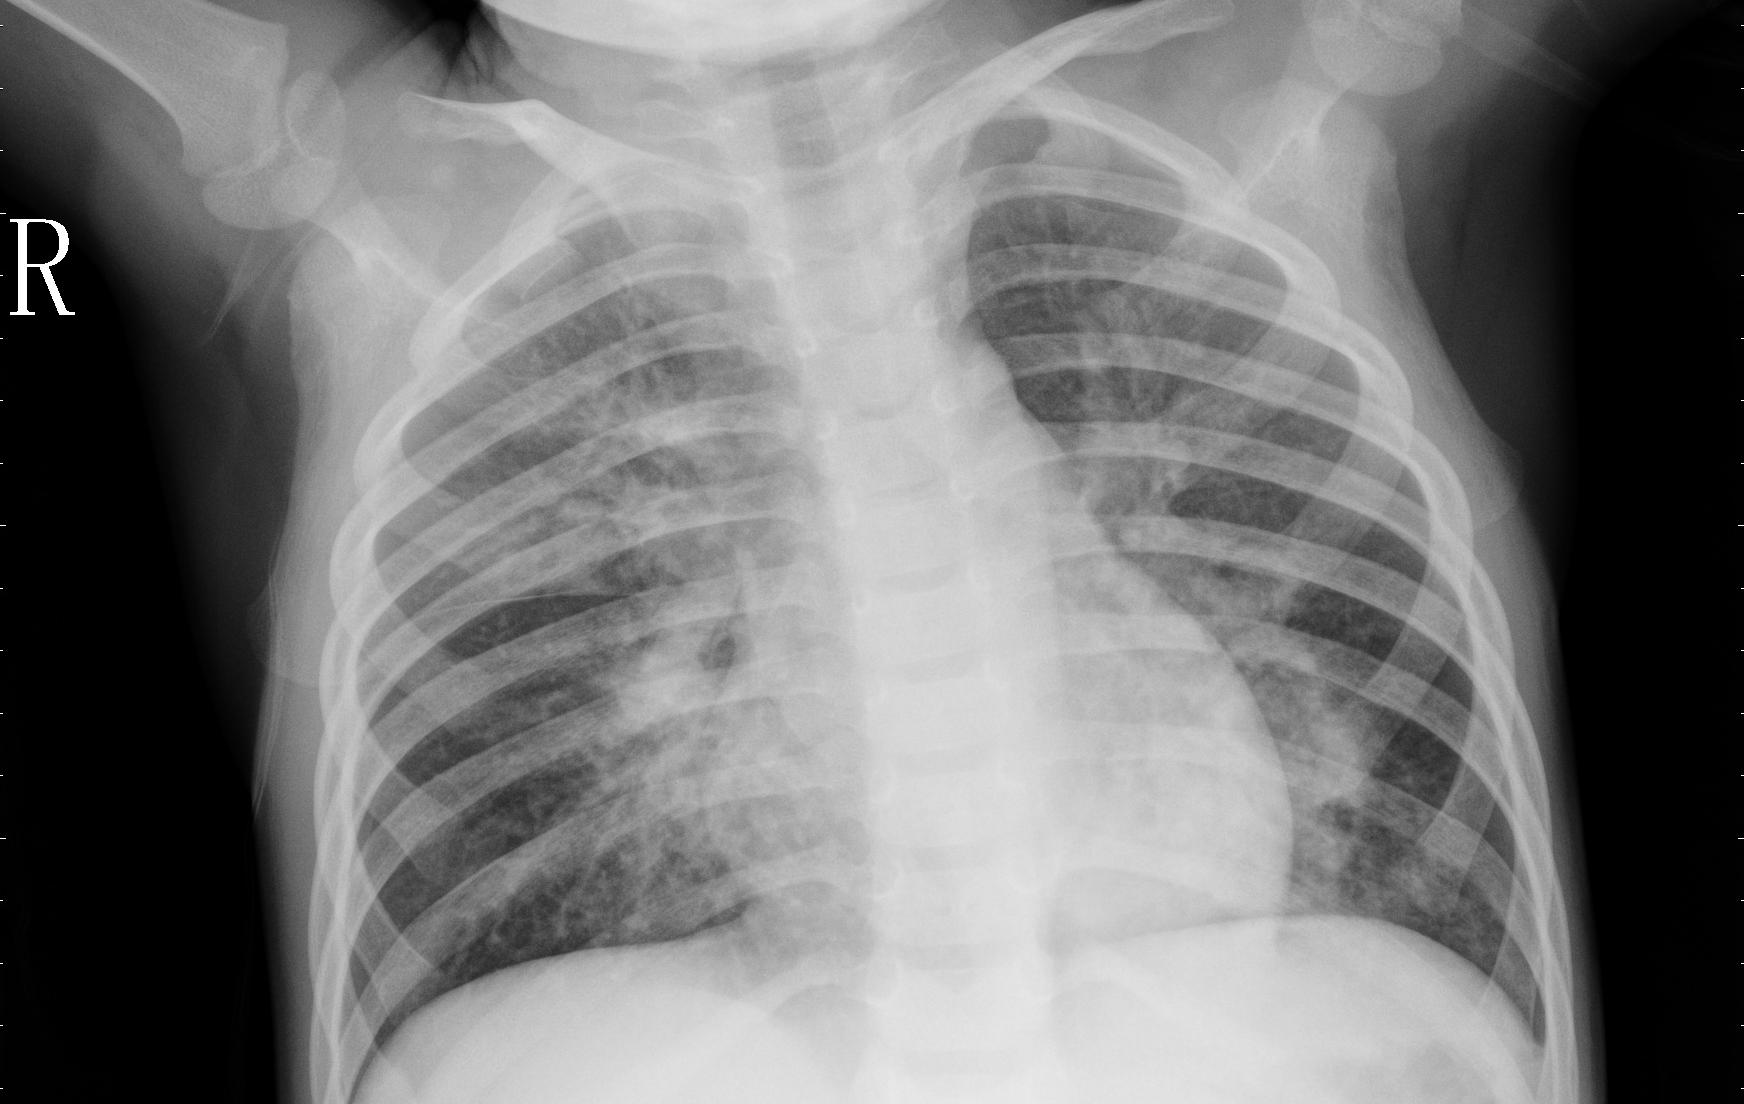
Diagnosis: PNEUMONIA